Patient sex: M
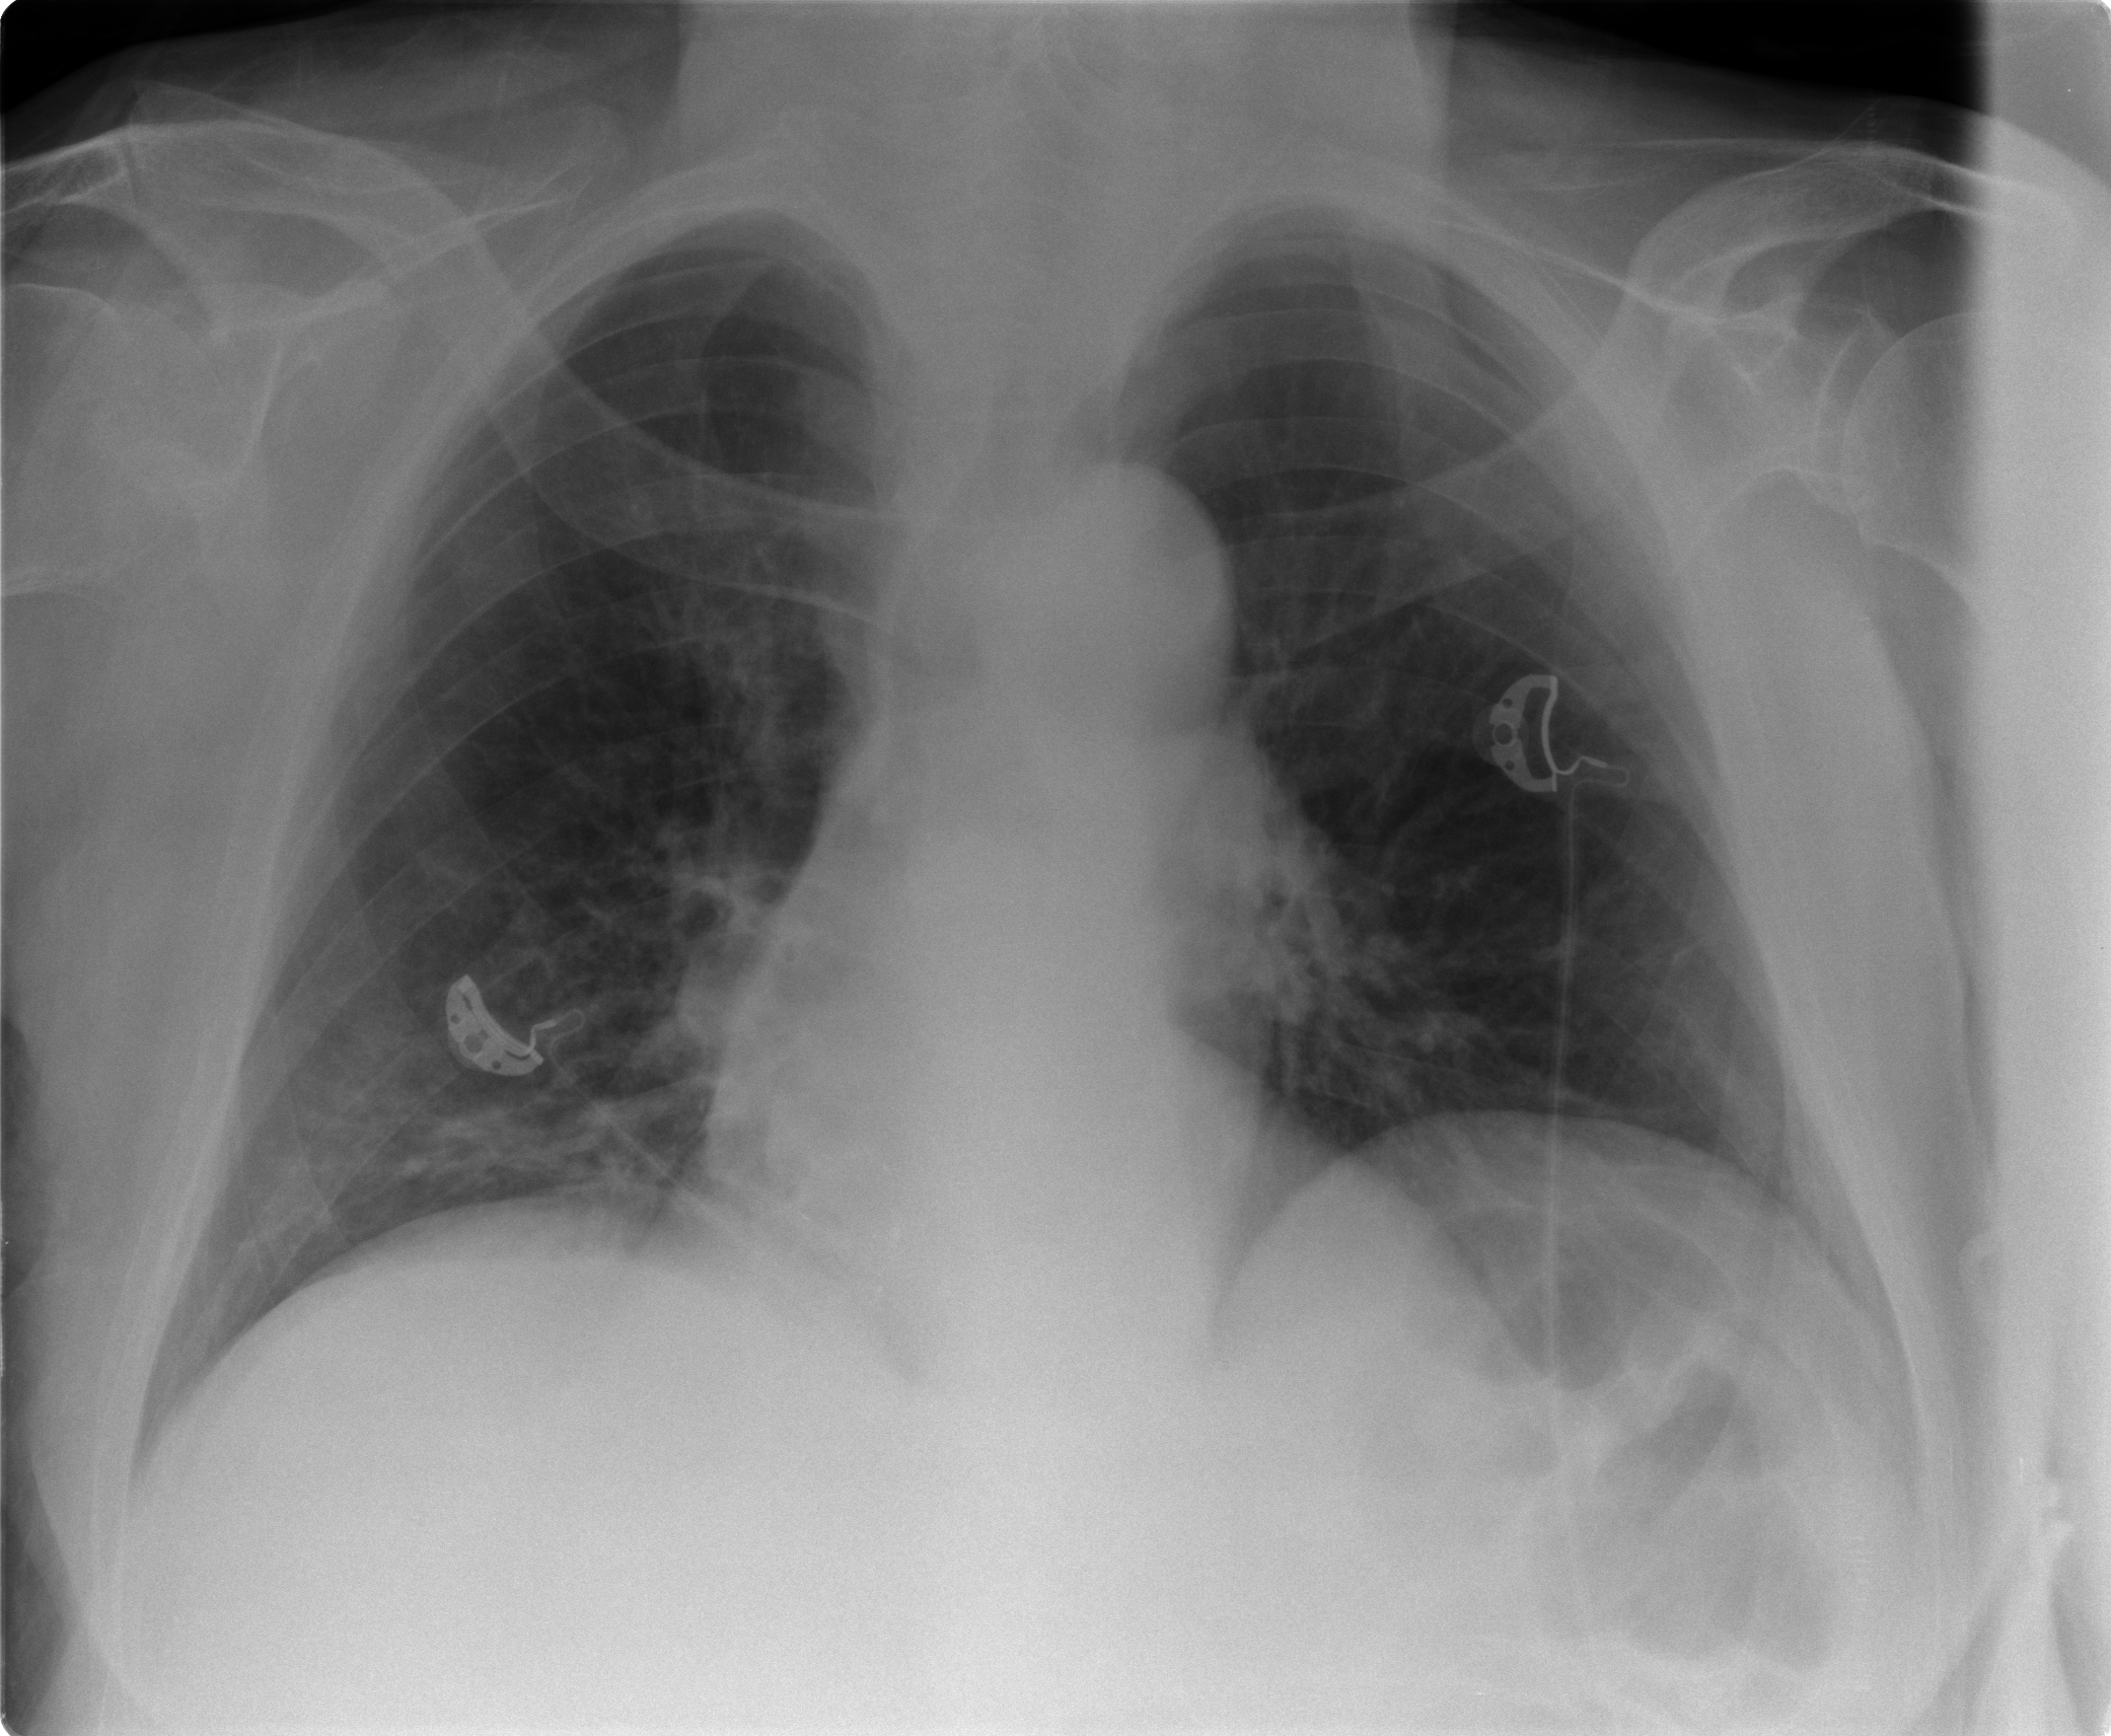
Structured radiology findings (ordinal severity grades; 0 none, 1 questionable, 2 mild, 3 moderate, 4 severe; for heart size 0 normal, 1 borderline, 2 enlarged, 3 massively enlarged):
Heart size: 0
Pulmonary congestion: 0
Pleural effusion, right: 0
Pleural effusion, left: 0
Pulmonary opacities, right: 0
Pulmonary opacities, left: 0
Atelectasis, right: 1
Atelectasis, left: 0